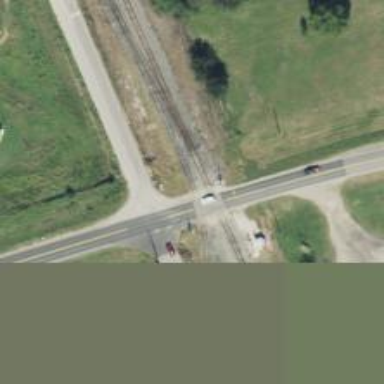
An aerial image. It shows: Level crossing along the railway.